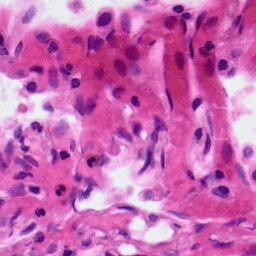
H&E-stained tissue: Lung